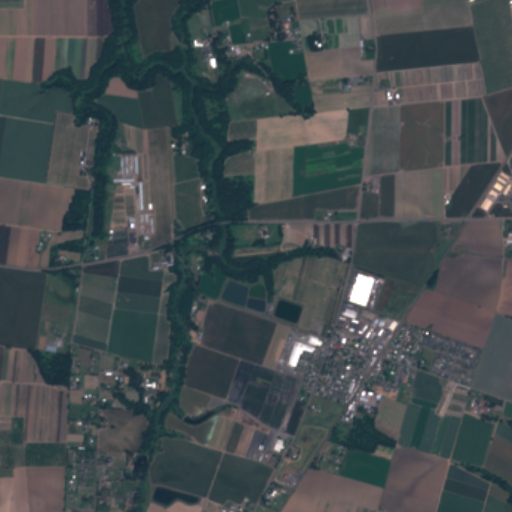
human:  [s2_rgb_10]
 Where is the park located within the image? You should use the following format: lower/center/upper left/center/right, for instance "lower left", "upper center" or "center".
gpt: The park is located in the lower right of the image.
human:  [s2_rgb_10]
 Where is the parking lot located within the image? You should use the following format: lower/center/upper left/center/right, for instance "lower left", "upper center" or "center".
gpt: The parking lot is located in the lower right of the image.
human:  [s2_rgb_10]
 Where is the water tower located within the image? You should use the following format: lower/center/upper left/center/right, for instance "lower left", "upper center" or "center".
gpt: The water tower is located in the lower right of the image.
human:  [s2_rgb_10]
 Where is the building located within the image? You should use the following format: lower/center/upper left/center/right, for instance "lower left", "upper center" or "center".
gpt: The building is located in the lower right of the image.
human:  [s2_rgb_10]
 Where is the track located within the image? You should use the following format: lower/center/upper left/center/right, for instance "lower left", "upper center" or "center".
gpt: There is no track in the image.